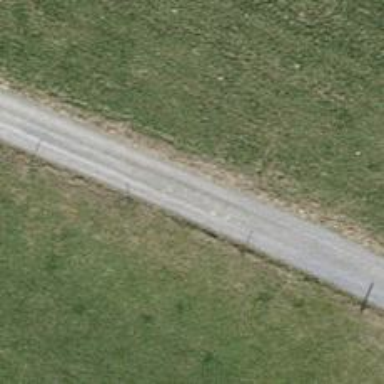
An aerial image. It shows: Compacted track with grade2 surface.